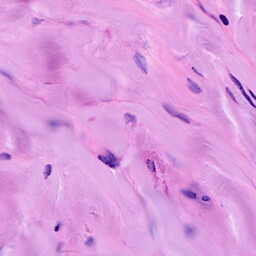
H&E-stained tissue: Breast